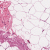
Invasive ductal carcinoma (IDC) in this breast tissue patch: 0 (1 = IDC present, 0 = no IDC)